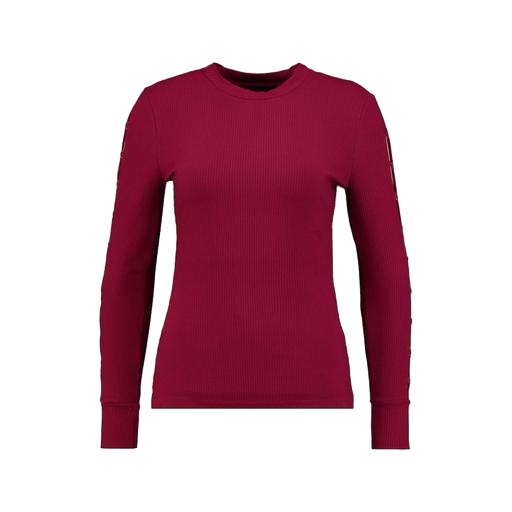
long-sleeve top, red long-sleeve t-shirt, long-sleeve t-shirt only macy, white background